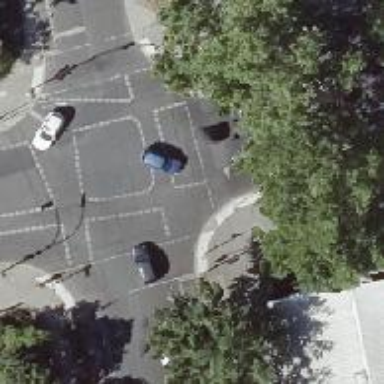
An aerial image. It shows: Footway crossing equipped with traffic signals.